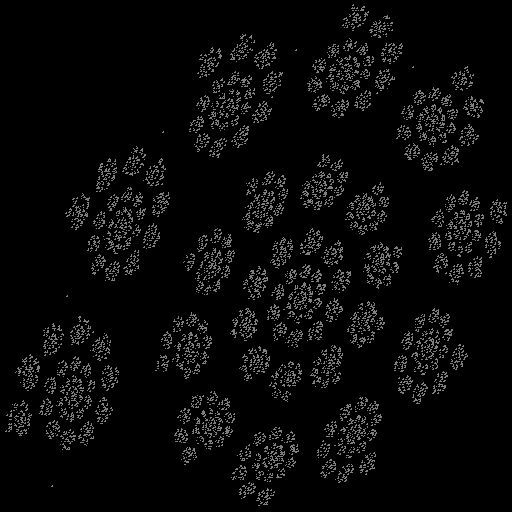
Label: flower